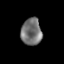
Tissue: lung
Cell type: Epithelial cells
Senescence score: 0.1322
Nuclear area (px): 542
Mean DAPI intensity: 115.315